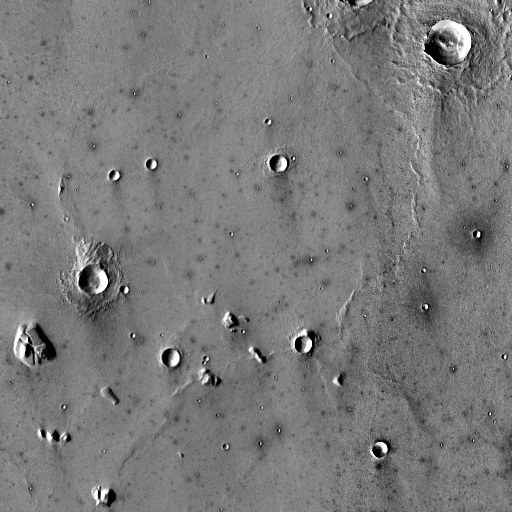
Crater classes present: Background, Other, Layered